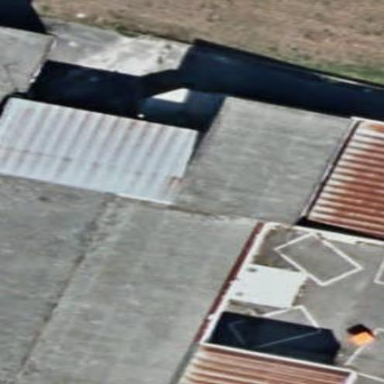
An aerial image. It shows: Industrial building.